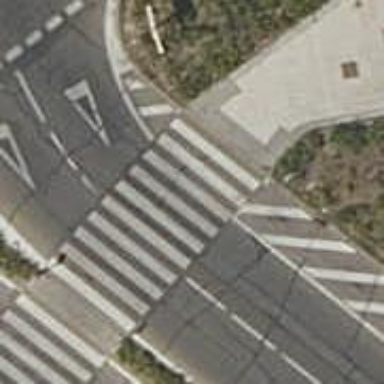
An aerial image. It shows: Uncontrolled zebra crossing on the road.